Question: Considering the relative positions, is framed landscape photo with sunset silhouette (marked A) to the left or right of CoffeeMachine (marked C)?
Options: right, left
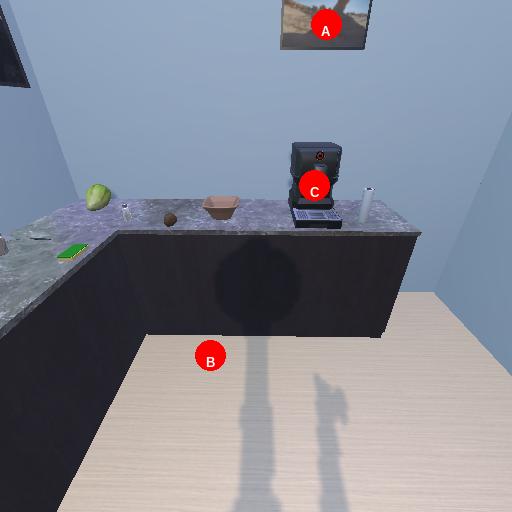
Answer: right